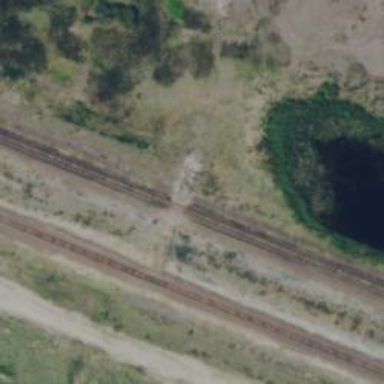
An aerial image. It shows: Railway track.